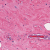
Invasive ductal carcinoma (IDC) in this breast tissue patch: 0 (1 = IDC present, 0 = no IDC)